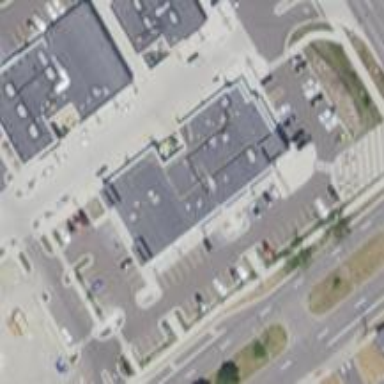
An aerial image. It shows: Retail building.